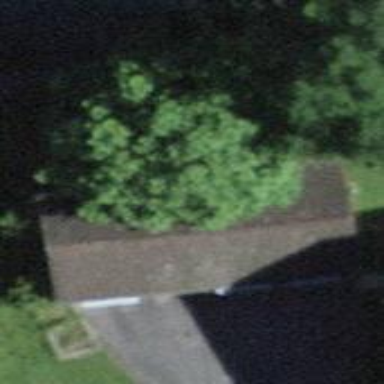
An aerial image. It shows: Gabled garage with red roof made of roof tiles.